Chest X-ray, PA view. Patient: 52 years old, sex F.
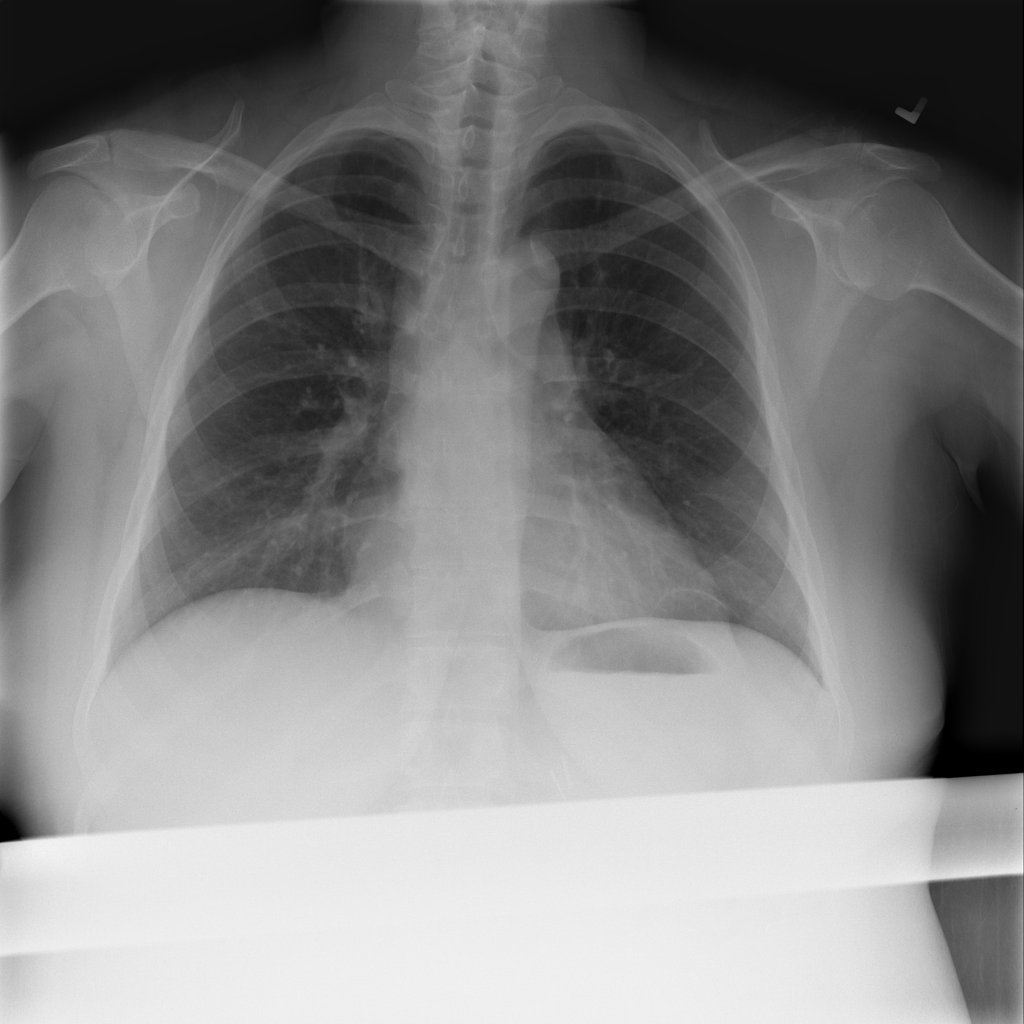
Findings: No Finding